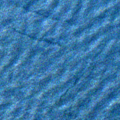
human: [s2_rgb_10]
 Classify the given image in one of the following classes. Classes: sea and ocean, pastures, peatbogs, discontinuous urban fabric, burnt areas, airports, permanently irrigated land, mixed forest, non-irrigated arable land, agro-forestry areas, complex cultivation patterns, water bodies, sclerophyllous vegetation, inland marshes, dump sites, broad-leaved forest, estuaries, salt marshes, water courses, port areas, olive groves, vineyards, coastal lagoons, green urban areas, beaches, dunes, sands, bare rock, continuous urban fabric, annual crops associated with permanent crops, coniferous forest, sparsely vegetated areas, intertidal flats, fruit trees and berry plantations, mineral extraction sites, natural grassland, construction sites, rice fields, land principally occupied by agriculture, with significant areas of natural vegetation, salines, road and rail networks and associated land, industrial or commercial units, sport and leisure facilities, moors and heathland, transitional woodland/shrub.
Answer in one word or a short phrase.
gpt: sea and ocean